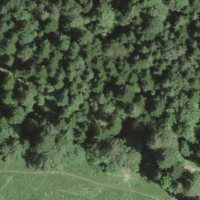
EUNIS habitat code: 43
Species observed at this site:
Plantago major